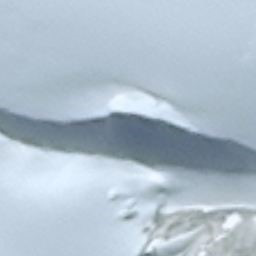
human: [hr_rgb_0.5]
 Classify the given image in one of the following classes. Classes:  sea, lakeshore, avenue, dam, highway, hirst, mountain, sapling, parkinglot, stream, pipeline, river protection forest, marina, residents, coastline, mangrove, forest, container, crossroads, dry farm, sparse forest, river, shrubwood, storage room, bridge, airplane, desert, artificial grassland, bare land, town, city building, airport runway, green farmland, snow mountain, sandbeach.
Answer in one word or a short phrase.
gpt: snow mountain